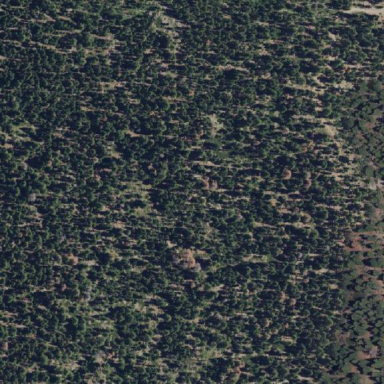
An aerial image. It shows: Evergreen needle-leaved woodland.